Field crop: maize
Growth stage: 2
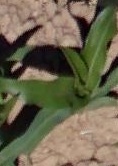
Species: maize